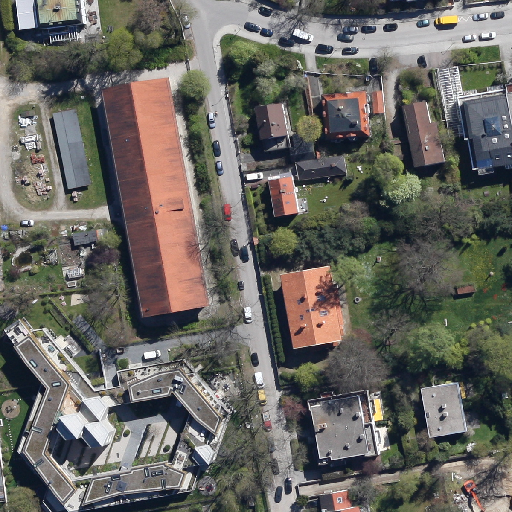
Referring expression: car